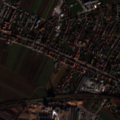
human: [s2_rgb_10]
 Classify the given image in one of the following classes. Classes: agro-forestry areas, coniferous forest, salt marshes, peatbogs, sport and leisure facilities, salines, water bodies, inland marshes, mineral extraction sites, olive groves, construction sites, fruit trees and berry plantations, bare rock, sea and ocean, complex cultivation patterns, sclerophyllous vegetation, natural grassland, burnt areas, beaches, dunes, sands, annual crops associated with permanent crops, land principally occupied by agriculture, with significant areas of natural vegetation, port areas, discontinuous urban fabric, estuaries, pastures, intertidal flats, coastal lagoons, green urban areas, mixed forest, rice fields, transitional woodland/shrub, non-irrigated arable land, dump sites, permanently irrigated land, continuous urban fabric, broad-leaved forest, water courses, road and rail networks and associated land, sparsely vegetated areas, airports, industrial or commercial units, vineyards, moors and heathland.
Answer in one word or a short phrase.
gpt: discontinuous urban fabric, industrial or commercial units, non-irrigated arable land